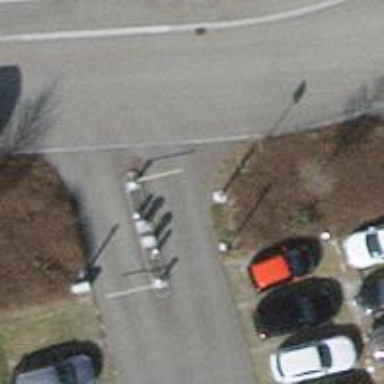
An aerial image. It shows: Lift gate barrier.